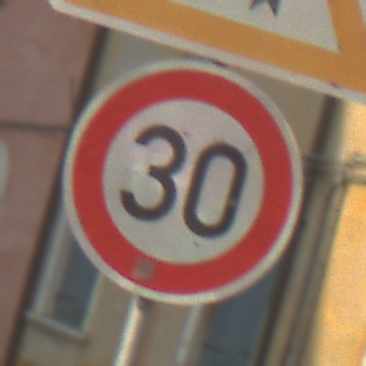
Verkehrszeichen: Geschwindigkeit30
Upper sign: KurveLinks
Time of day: MorningAfternoon
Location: Outdoor (Urban)
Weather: Clear
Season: NotSpecified
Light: Natural